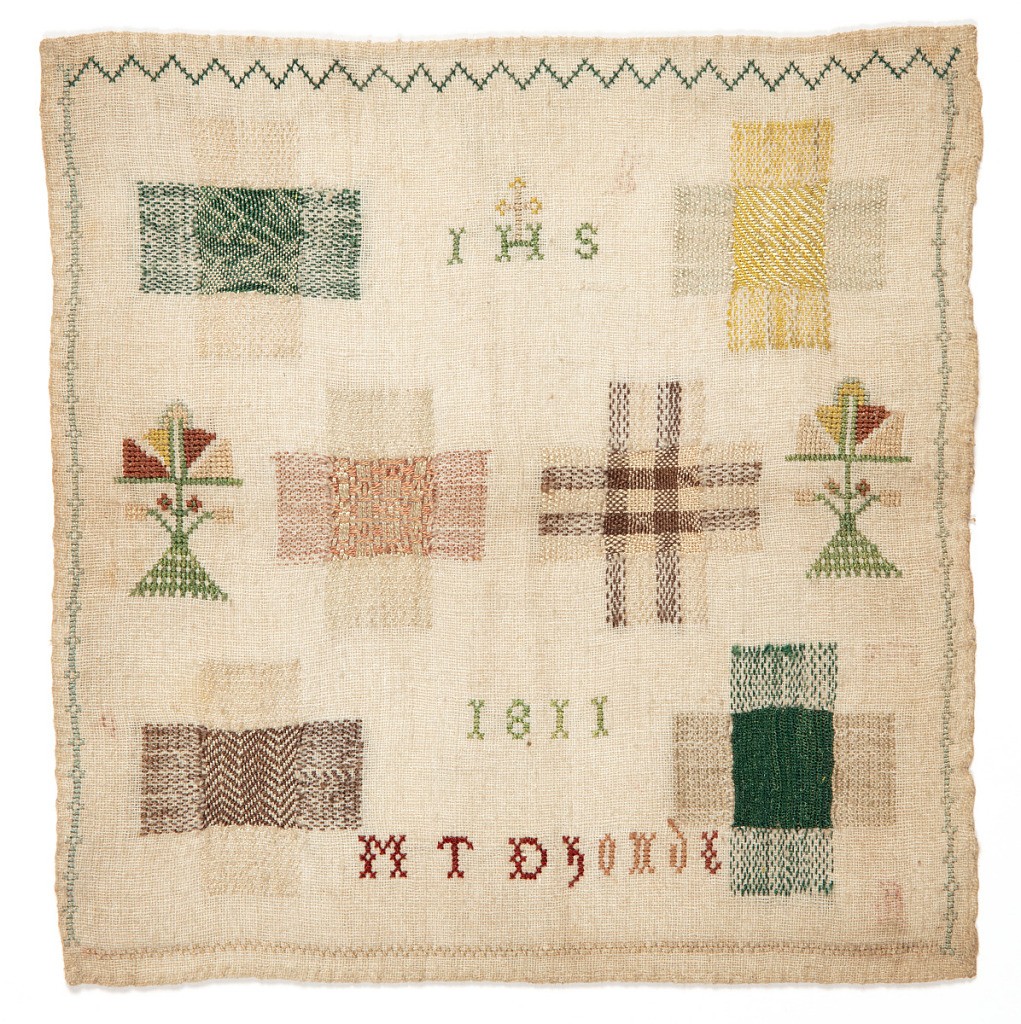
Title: Darning sampler
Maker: Unknown
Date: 1811
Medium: linen, cotton Technique: embroidered
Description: Darning sampler with six darning crosses and two floral motifs. Narrow borders on all four sides. Inscriptions include: IHS and 1811.